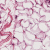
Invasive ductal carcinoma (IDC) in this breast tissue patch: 0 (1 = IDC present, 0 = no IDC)